Question: I am using Panorama control to display items in Windows Phone 8 now I want to save the state of selected PanoramaItem and display the same item as default on navigating back to this page. Like we save it in Tombstone. But in Windows Phone 8 Panorama selectedItem and SelectedIndex are on readonly property as shown in below code description:
How can i achieve this in Windows Phone 8 Panorama Control.

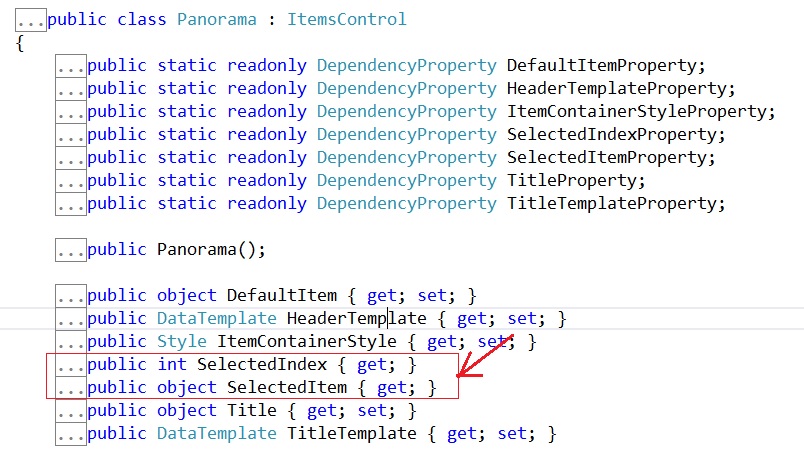
Answer: You can use 'SetValue' on the 'Panorama' control:
'''
private const string SELECTED_PANORAMA_INDEX_KEY = "selectedPanoramaIndex";
protected override void OnNavigatedTo(NavigationEventArgs e)
{
// restore selected panorama item
if (State.ContainsKey(SELECTED_PANORAMA_INDEX_KEY))
{
int ndx = (int)State[SELECTED_PANORAMA_INDEX_KEY];
if(MainPanorama.SelectedIndex != ndx)
MainPanorama.SetValue(Panorama.SelectedItemProperty, MainPanorama.Items[ndx]);
}
}
protected override void OnNavigatedFrom(NavigationEventArgs e)
{
State[SELECTED_PANORAMA_INDEX_KEY] = MainPanorama.SelectedIndex;
base.OnNavigatedFrom(e);
}
'''